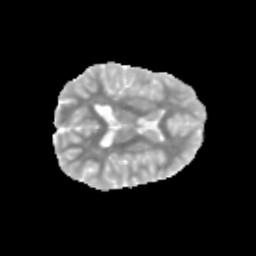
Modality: MD
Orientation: axial
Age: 11
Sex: female
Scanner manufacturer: siemens
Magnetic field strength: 3 T
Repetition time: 3.8 s
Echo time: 0.07 s